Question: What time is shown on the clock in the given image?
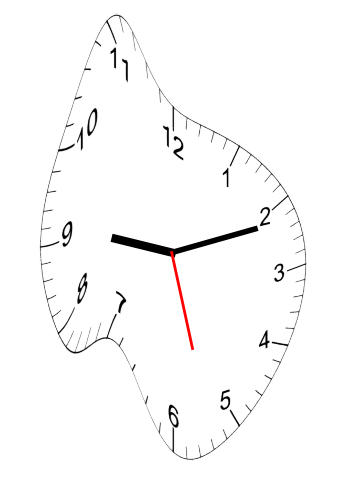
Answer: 09:11:27